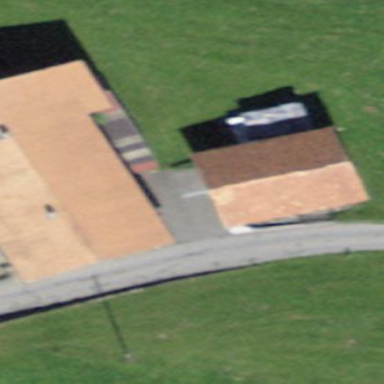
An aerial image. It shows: Barn.